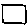
Label: square